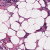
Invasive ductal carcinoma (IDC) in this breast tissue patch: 1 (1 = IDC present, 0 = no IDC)